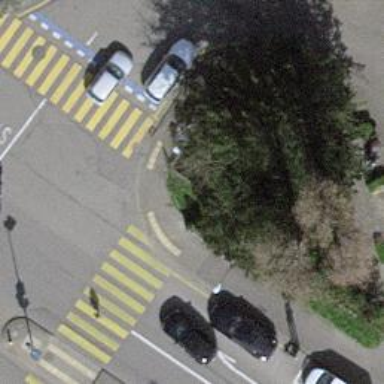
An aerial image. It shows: Asphalt sidewalk along the footway.